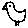
Label: bird